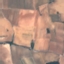
Land use / land cover class: PermanentCrop